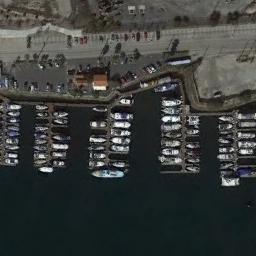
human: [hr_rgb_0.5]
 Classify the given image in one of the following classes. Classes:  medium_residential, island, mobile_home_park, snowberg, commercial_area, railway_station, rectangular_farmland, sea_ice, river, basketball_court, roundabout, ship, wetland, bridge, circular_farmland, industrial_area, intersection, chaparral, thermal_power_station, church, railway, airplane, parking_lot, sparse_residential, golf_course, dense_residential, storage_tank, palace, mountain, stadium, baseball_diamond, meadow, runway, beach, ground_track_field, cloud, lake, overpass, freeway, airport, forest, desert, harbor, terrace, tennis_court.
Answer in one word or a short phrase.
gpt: harbor